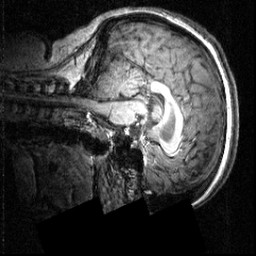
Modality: T1w
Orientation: sagittal
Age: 20
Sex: female
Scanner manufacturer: siemens
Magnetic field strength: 3.951 T
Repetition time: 1.5 s
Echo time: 0.00335 s